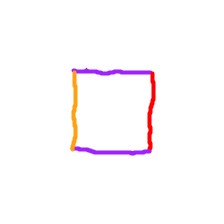
Shape: square